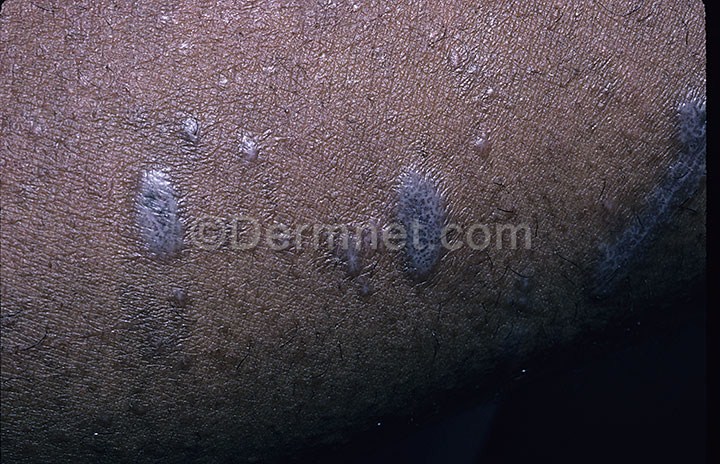
Disease: Nail Fungus and other Nail Disease